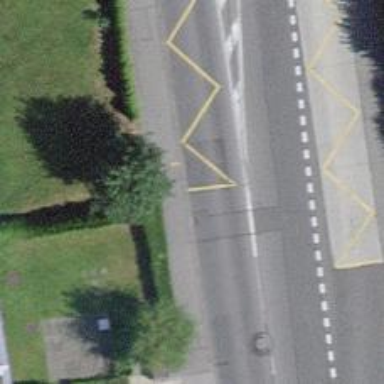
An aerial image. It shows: Asphalt platform for public transport.